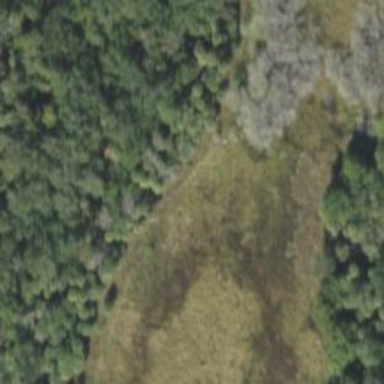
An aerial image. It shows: Marshy wetland area.